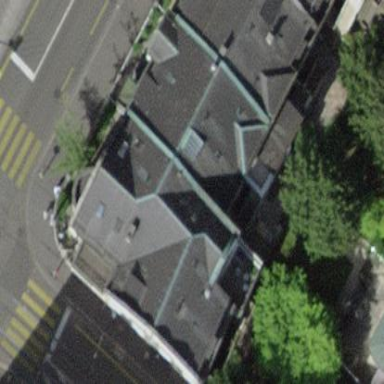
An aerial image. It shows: Office building.